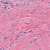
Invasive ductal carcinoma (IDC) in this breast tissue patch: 1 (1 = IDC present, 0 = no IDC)